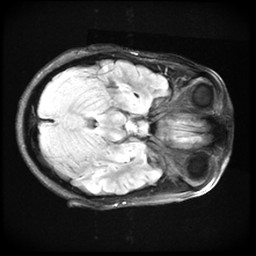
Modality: FLAIR
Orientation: axial
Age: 27
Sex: female
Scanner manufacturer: ge
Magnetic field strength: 3 T
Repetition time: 11 s
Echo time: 0.1497 s